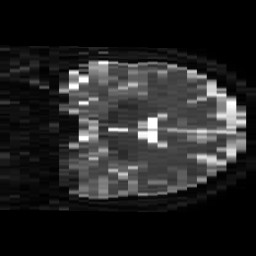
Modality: ADC
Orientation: coronal
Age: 45
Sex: male
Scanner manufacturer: philips
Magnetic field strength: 3 T
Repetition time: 4.065 s
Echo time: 0.06024 s